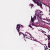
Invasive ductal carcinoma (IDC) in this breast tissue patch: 0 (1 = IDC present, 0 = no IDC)